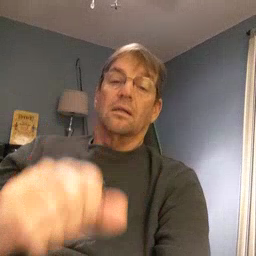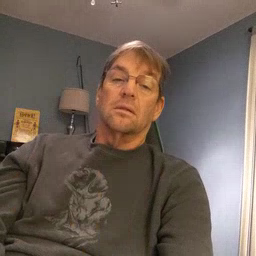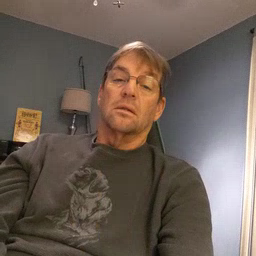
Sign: fast